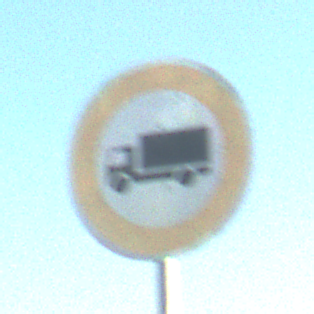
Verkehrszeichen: VerbotFuerKraftfahrzeugeUeberDreiKommaFuenfTonnen
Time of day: SunriseSunset
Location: Outdoor (Beach)
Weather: Clear
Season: NotSpecified
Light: Natural